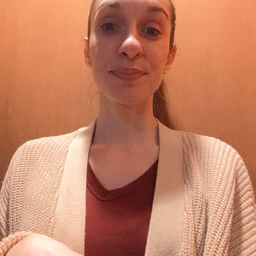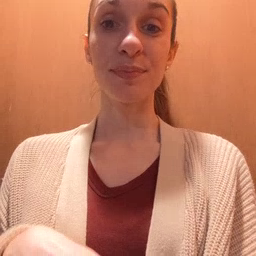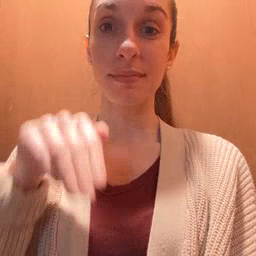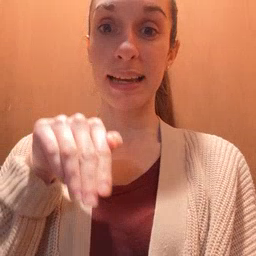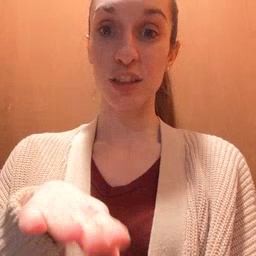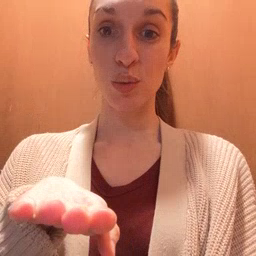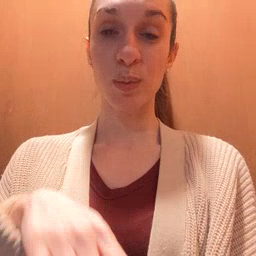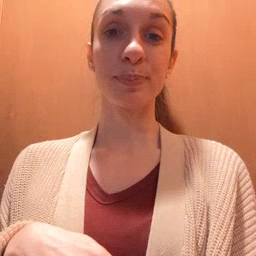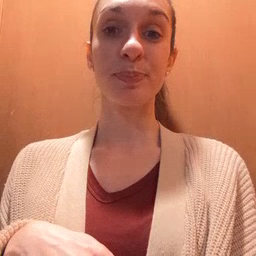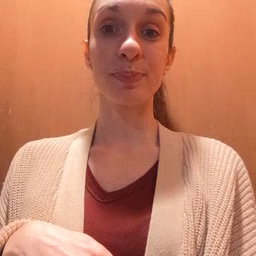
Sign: into